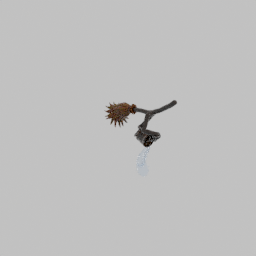
Label: people